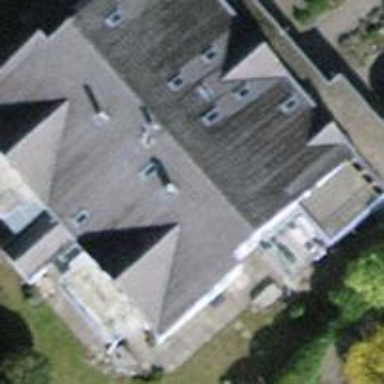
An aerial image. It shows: Semi-detached house.